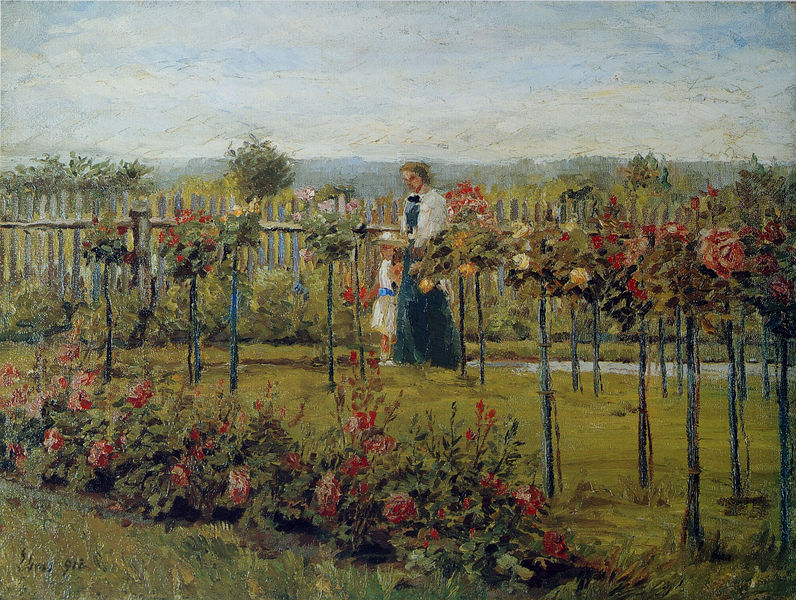
Titel: Dame im Rosengarten
Künstler: Hermann Ebers
Standort: Kaiserslautern
Institution: Pfalzgalerie des Bezirksverbands Pfalz
Schlagwörter: blau, himmel, weiß, grün, impressionismus, landschaft, mädchen, blumen, frau, hut, kleid, kleider, gras, park, rasen, rosen, rot, wiese, zaun, rock, horizont, hügel, kind, mutter, pflanzen, rosa, schön, garten, bäumchen, sommer, idylle, holzzaun, querformat, spaziergang, draußen, beete, rosensträucher, hochstamm, hochstämmchen, rosengarten